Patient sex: F
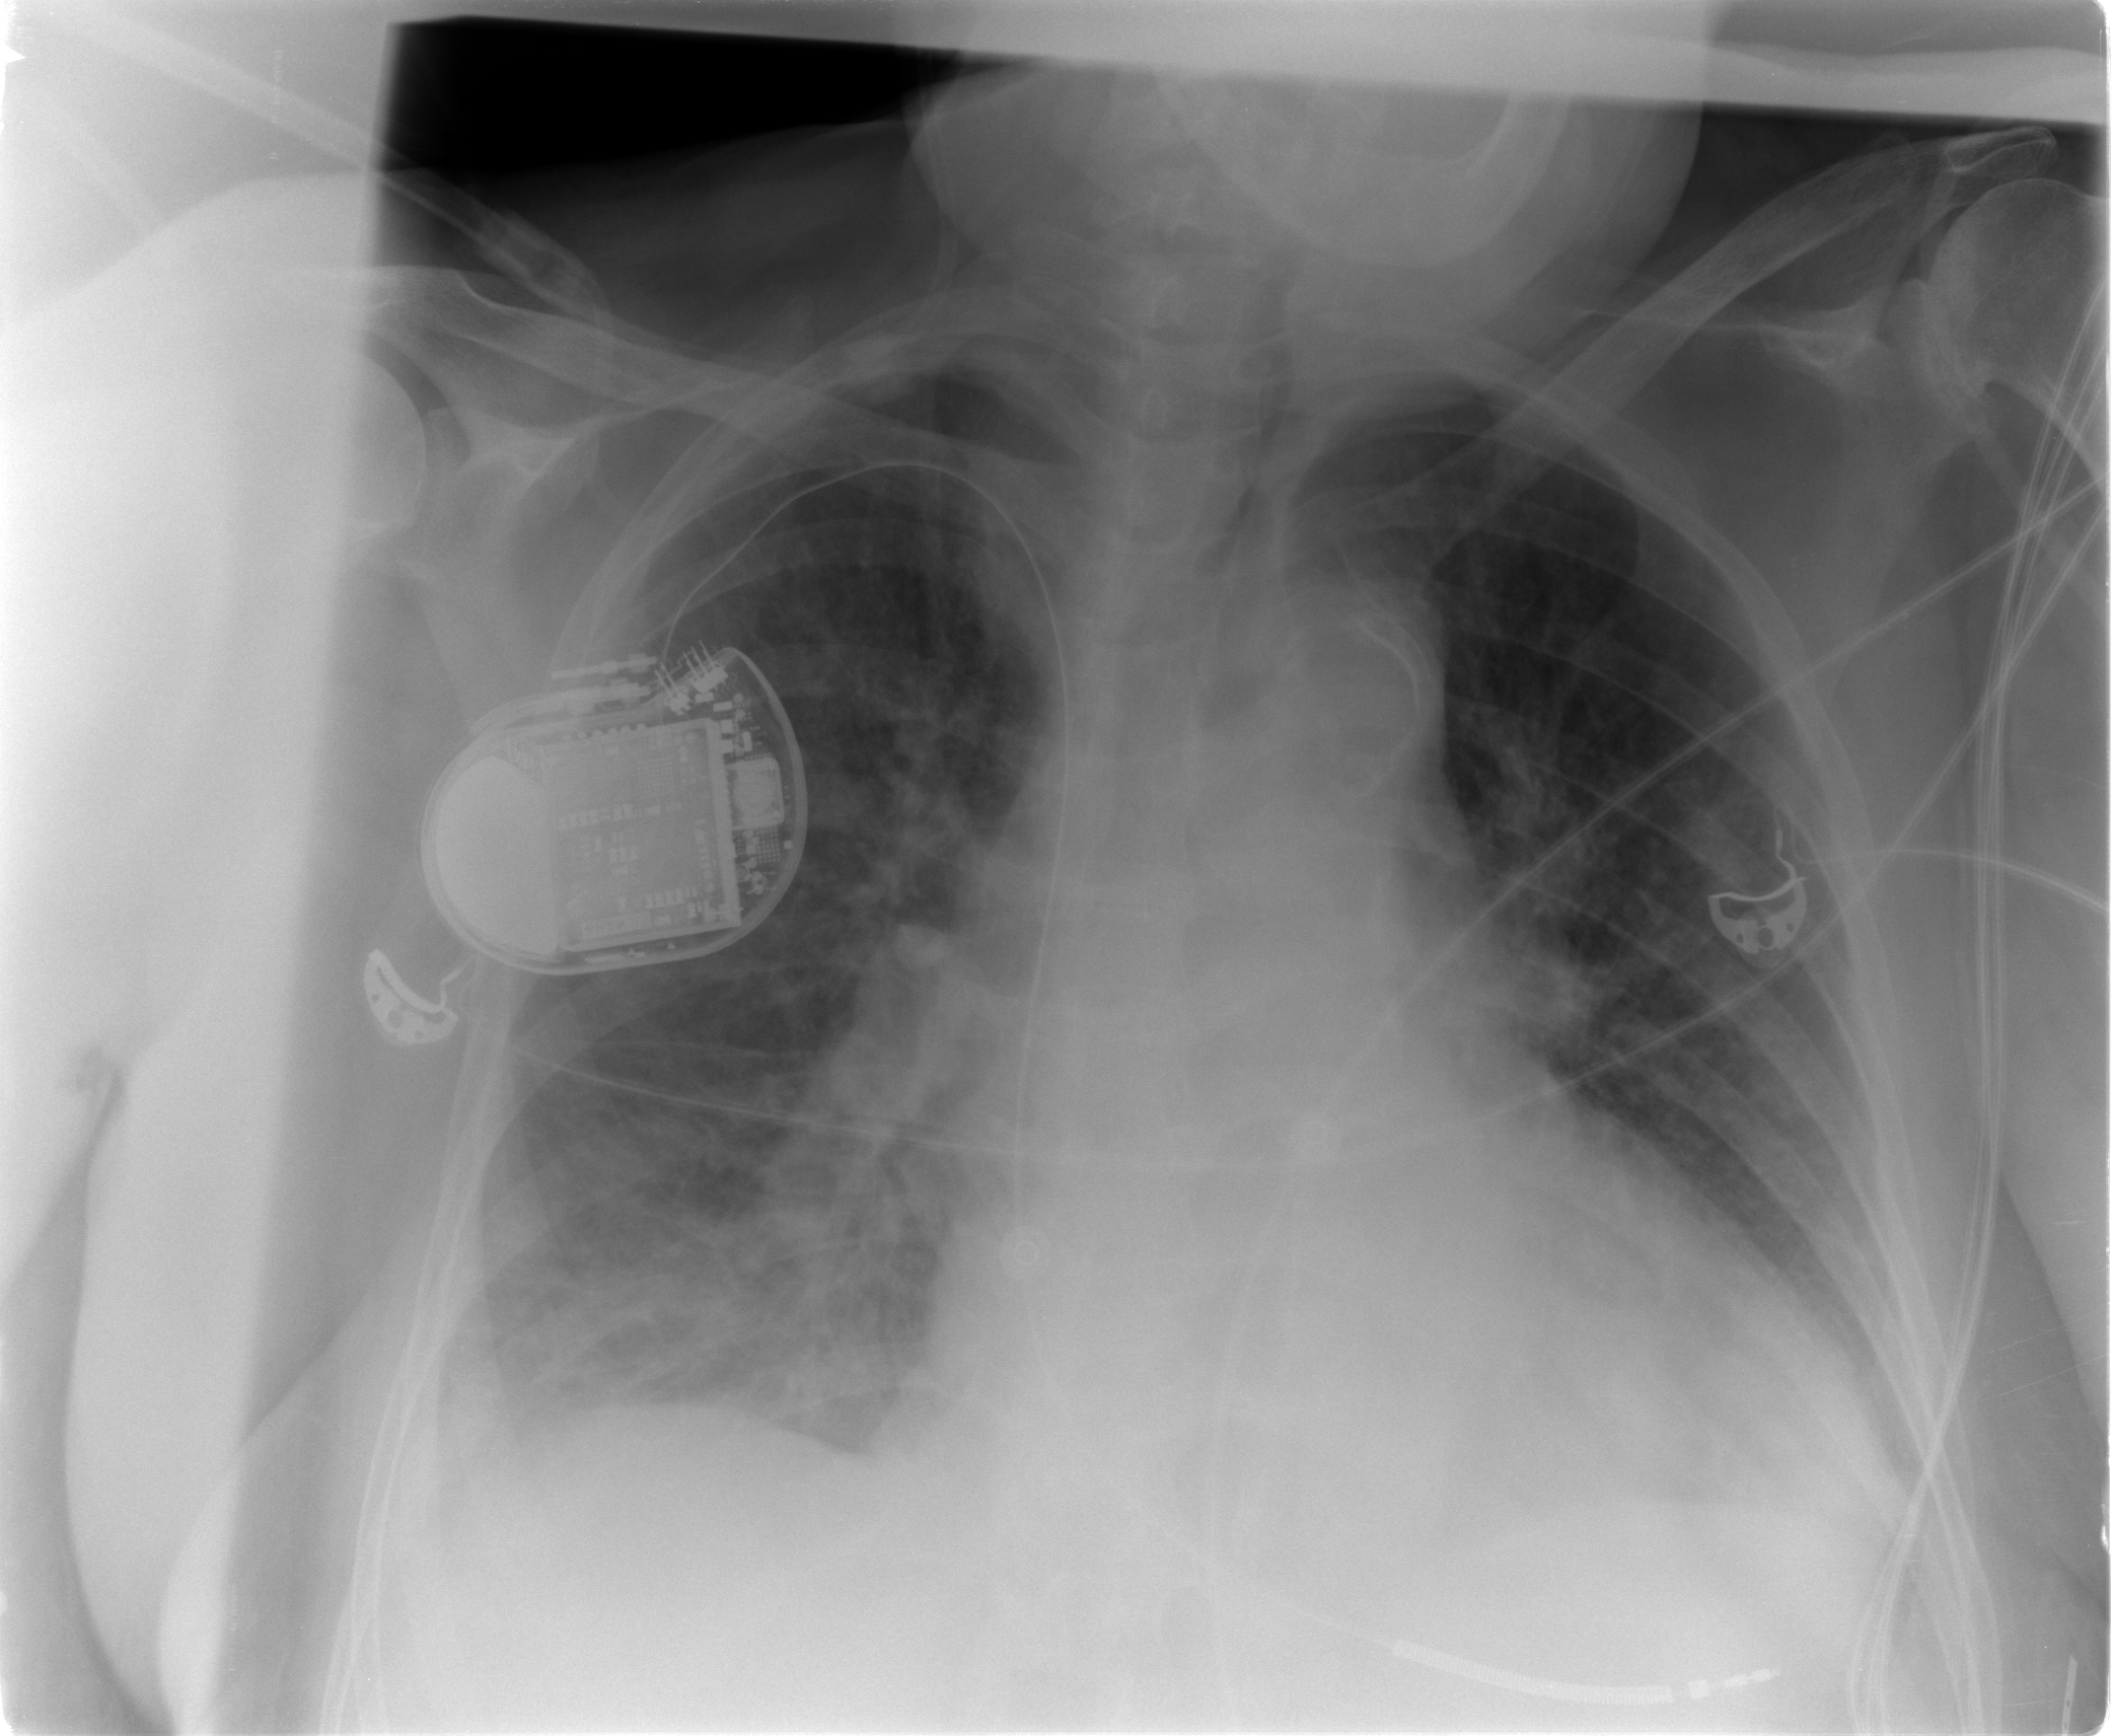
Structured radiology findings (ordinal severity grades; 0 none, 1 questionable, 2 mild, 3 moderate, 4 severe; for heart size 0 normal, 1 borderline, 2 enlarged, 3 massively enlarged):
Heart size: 2
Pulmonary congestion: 3
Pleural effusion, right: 2
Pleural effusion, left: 2
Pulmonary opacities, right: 2
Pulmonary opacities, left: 0
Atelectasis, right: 3
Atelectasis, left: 2